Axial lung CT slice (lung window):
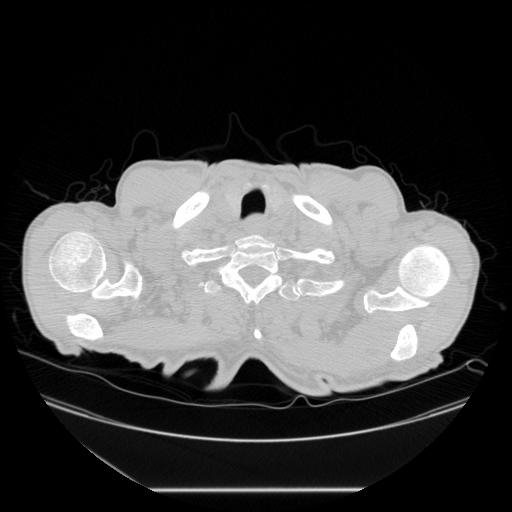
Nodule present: no